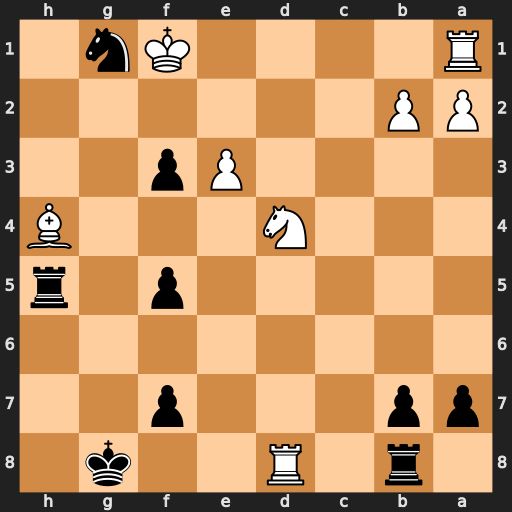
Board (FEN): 1r1R2k1/pp3p2/8/5p1r/3N3B/4Pp2/PP6/R4Kn1
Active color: b
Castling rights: -
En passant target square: -
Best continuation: Rxd8 Bxd8 Rh1 Kf2 Nh3+